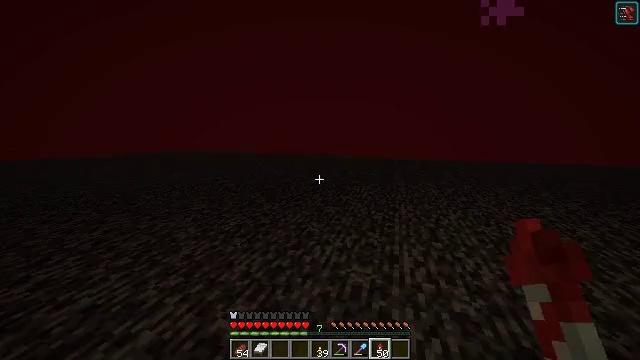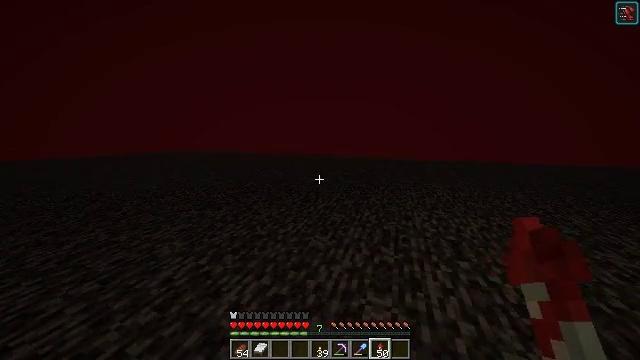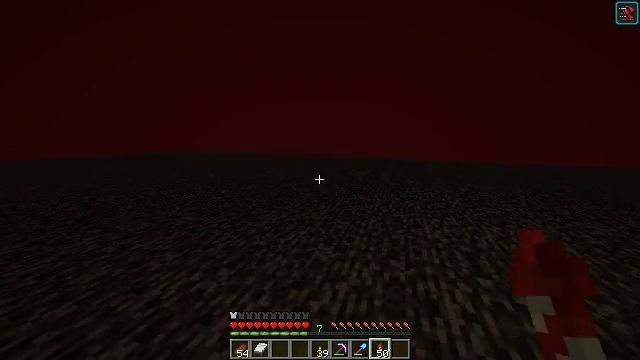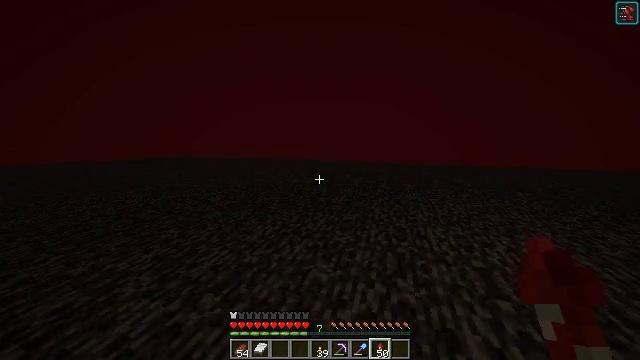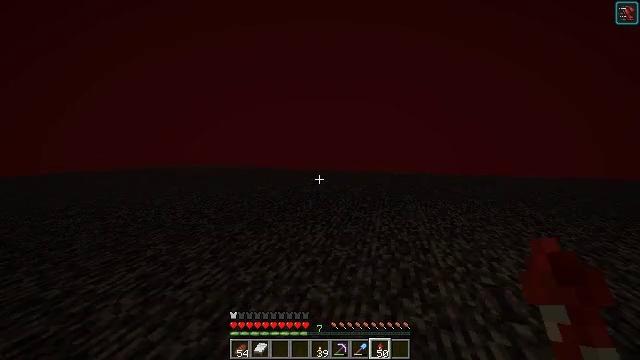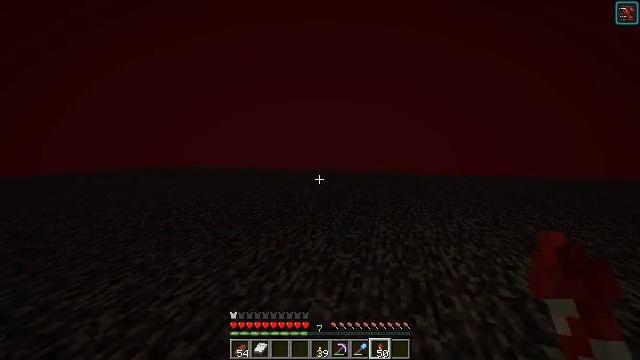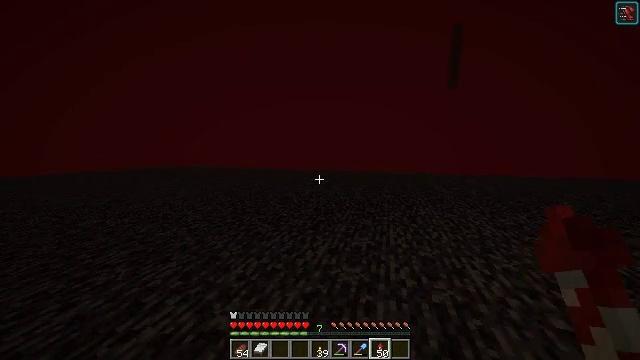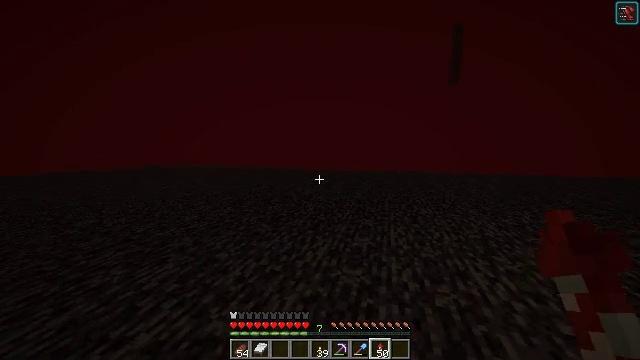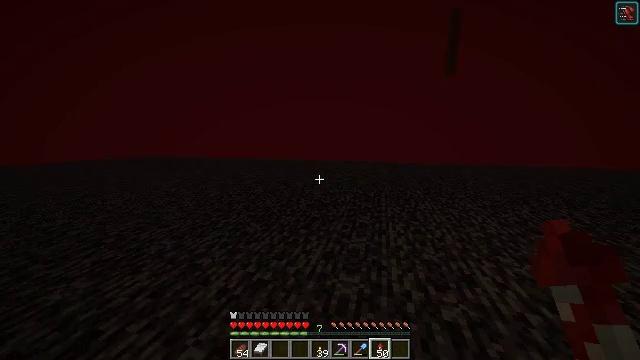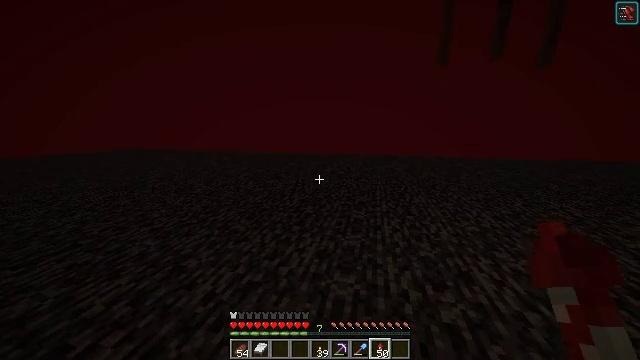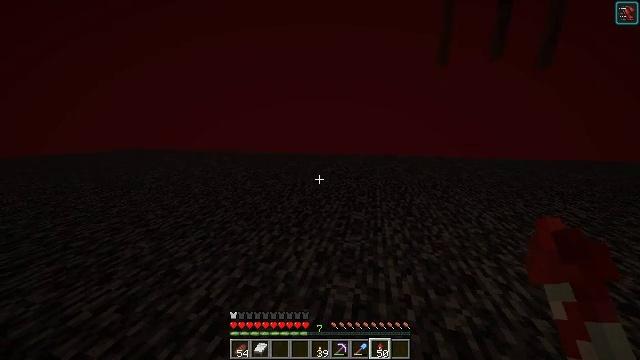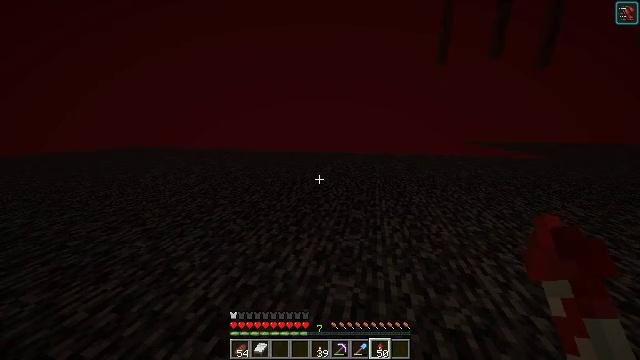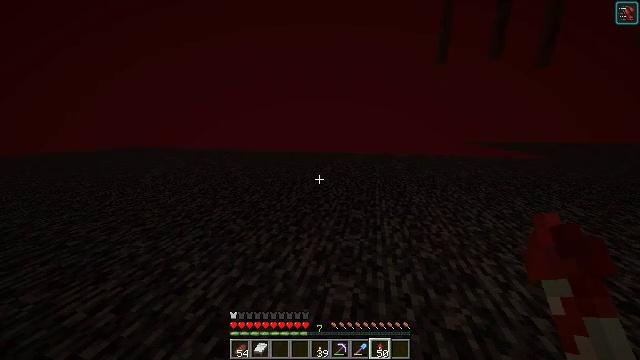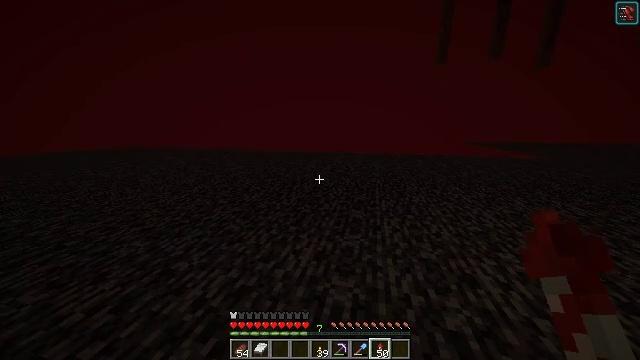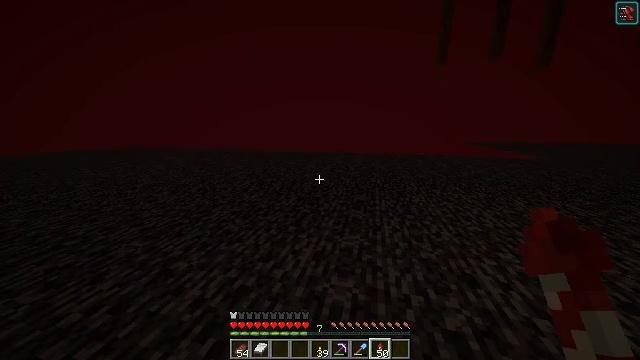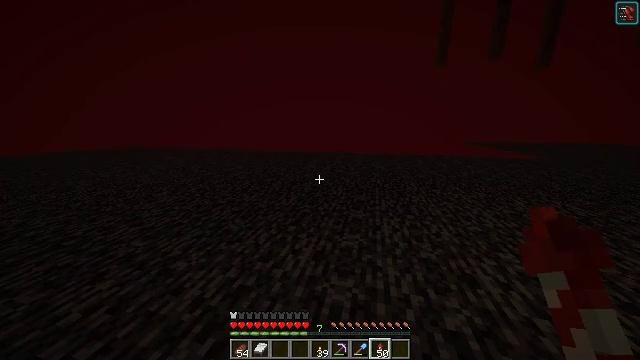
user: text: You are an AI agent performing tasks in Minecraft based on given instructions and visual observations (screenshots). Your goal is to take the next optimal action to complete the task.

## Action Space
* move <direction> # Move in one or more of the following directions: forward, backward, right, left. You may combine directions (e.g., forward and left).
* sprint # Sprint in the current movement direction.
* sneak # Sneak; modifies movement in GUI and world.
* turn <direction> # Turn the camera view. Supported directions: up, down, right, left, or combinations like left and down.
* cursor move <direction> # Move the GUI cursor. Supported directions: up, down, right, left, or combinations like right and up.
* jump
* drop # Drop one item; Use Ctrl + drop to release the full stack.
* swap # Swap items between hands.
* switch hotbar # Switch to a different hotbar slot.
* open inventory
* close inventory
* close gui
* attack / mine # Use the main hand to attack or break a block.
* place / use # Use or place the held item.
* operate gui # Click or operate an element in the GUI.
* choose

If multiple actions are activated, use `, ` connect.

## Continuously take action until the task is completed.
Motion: motion action
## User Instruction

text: Drop a firework rocket.
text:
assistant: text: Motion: move forward
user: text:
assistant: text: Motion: move forward
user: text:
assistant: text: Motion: move forward, turn right and up
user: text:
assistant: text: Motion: move forward, turn up
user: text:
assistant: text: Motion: move forward
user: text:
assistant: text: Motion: move forward
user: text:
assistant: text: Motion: move forward
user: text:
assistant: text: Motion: turn right and down
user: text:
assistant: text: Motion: turn right and down
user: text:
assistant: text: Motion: no_op
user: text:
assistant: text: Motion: no_op
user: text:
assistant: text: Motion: no_op
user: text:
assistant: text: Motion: no_op
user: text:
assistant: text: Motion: no_op
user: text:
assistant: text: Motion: no_op
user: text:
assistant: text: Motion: no_op
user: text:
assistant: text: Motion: no_op
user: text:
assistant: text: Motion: no_op
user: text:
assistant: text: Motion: no_op
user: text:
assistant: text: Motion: no_op
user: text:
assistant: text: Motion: no_op
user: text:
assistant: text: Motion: no_op
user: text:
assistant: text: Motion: no_op
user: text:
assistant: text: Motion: no_op
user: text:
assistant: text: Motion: no_op
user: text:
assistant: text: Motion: no_op
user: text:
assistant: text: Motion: no_op
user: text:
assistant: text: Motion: no_op
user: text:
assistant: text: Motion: no_op
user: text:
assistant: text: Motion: no_op